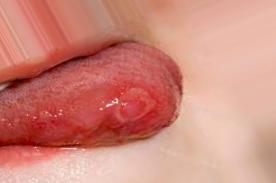
Condition: Mouth Ulcer